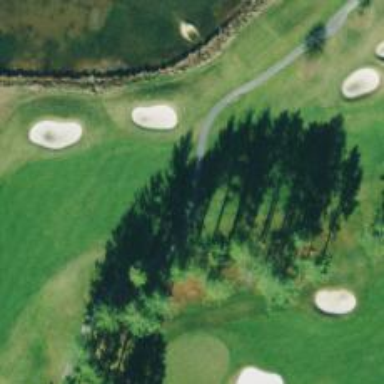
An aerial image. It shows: Golf cartpath that is also road path.